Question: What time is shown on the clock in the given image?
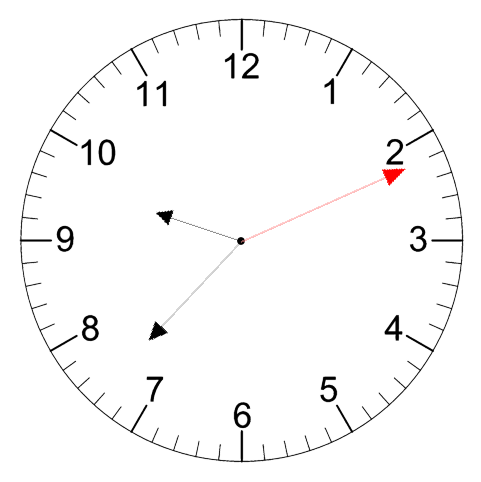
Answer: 09:37:11